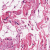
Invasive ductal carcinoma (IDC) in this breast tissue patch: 0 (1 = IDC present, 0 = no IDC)